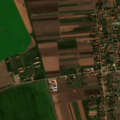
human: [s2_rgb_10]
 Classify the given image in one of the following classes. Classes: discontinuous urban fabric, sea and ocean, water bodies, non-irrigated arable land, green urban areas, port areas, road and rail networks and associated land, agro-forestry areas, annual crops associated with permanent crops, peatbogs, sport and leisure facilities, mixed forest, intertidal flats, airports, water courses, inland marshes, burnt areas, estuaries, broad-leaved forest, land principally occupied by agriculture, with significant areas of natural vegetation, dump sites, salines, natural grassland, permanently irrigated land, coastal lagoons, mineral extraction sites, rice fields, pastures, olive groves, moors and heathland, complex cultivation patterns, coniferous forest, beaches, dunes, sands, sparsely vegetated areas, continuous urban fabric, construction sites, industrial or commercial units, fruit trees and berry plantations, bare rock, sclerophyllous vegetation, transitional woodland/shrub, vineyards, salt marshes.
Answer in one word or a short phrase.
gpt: discontinuous urban fabric, non-irrigated arable land, complex cultivation patterns